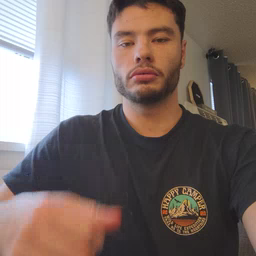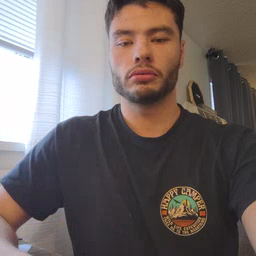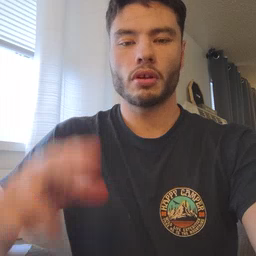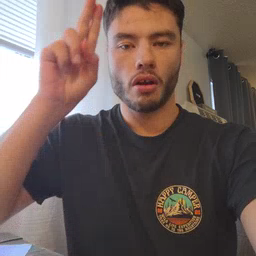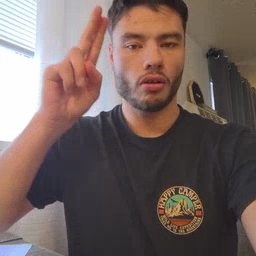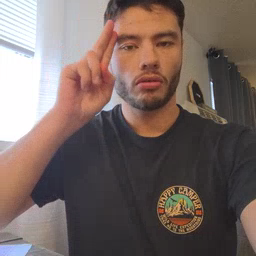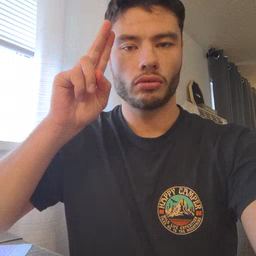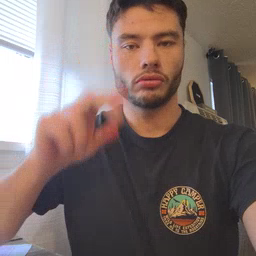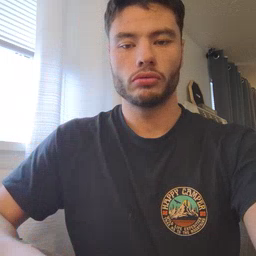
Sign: uncle